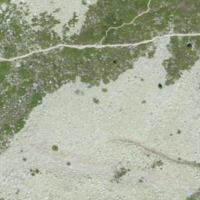
EUNIS habitat code: 26
Species observed at this site:
Arcyptera fusca
Phoenicurus ochruros
Podisma pedestris